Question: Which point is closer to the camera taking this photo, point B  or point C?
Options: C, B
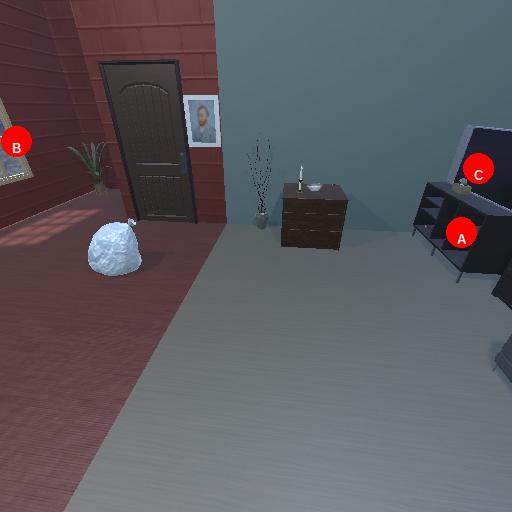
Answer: C